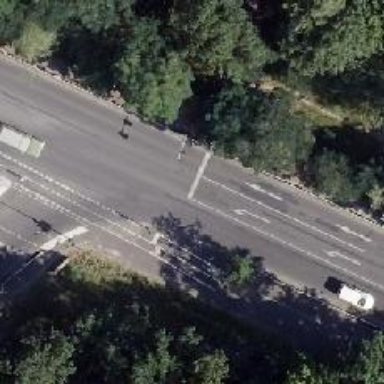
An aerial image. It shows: Road with traffic signals for signaling.